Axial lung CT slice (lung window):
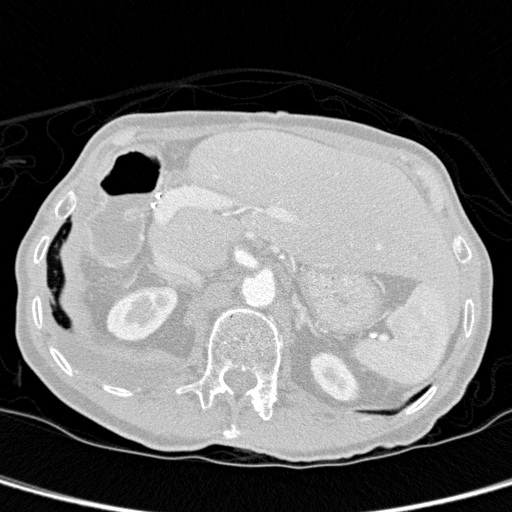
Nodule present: no